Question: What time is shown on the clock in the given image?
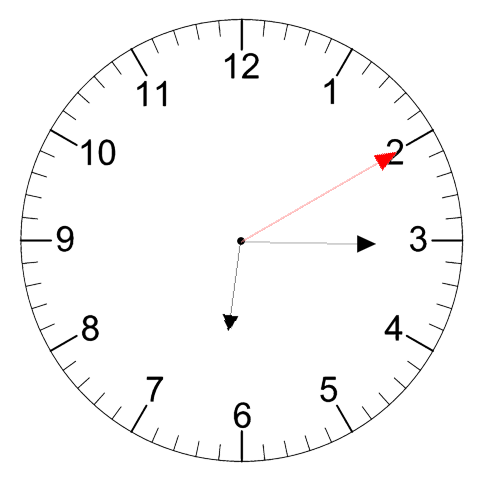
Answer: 06:15:10